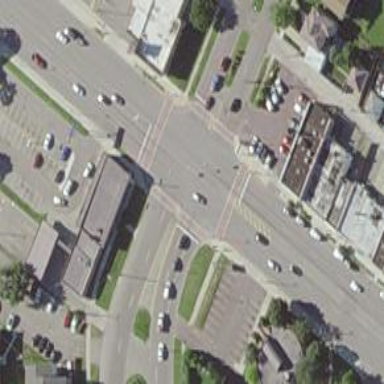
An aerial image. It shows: Primary highway with separate asphalt sidewalk.